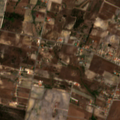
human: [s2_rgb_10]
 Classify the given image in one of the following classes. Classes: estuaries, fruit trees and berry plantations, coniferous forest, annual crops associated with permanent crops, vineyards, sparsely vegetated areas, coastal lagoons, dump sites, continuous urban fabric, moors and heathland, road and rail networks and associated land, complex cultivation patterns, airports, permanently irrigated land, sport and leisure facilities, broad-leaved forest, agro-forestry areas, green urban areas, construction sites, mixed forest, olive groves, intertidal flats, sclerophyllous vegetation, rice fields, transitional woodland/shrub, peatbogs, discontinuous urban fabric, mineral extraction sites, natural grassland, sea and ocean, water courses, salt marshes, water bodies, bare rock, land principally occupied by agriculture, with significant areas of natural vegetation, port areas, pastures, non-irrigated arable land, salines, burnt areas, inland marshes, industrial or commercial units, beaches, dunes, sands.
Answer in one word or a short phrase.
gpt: permanently irrigated land, complex cultivation patterns, broad-leaved forest, transitional woodland/shrub